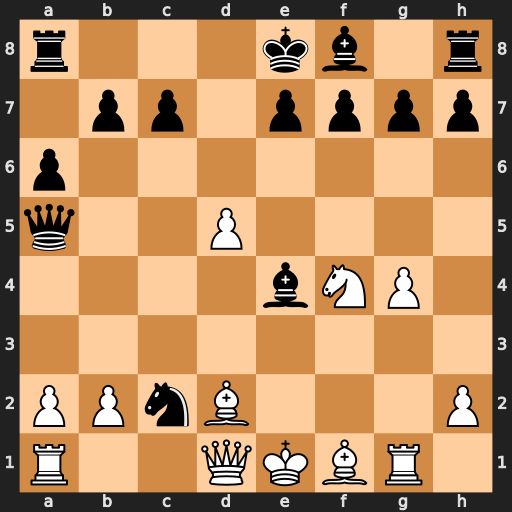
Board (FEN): r3kb1r/1pp1pppp/p7/q2P4/4bNP1/8/PPnB3P/R2QKBR1
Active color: w
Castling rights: Qkq
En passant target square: -
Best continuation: Qxc2 Bxc2 Bxa5